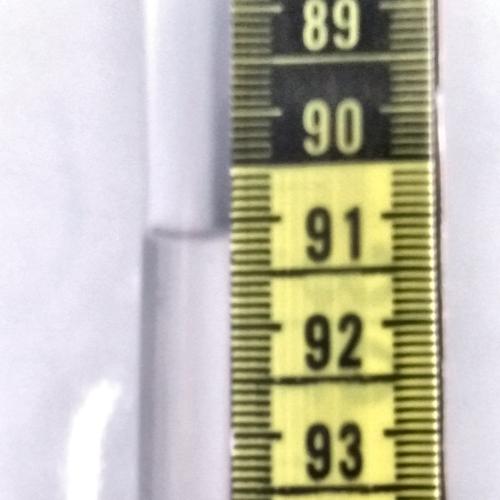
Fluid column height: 91.2 cm